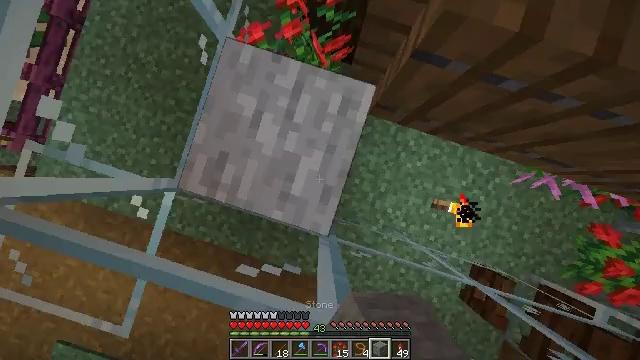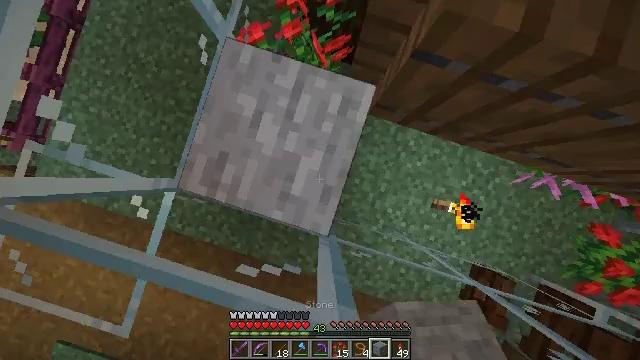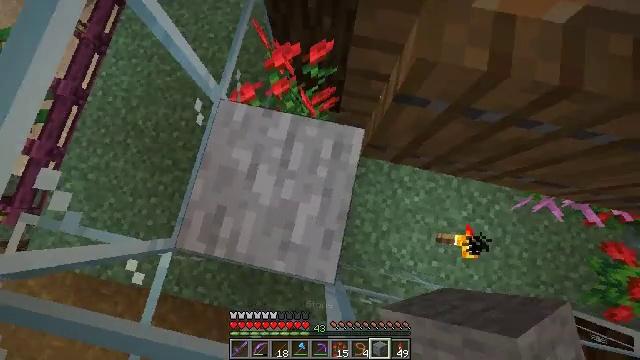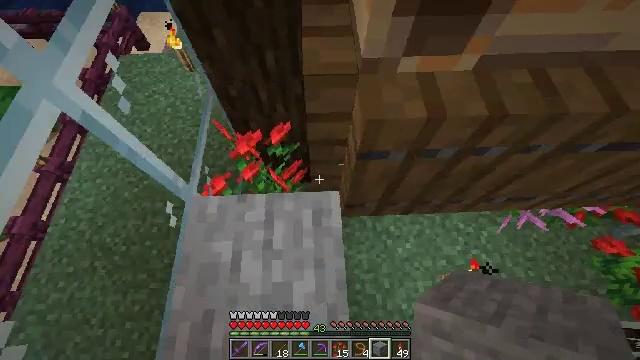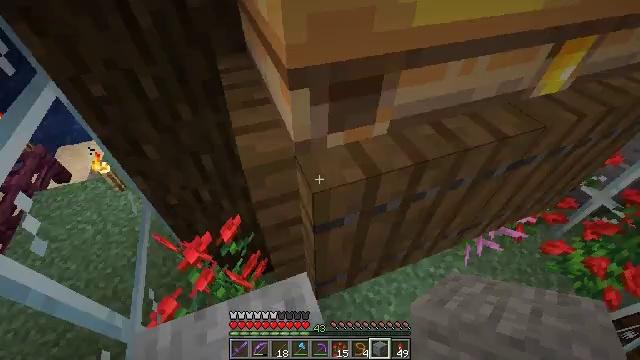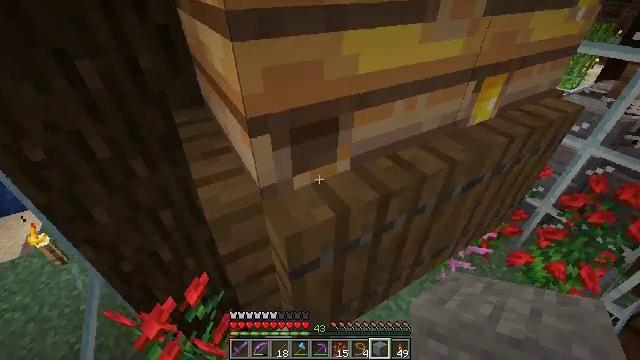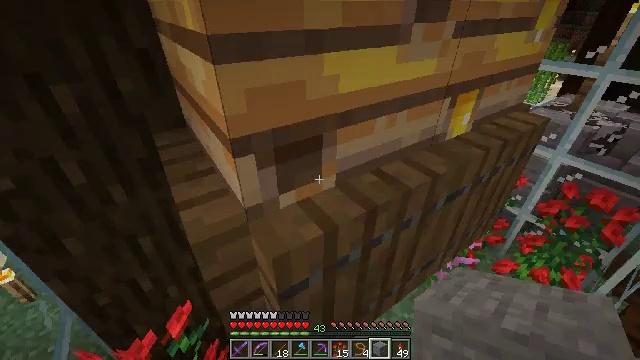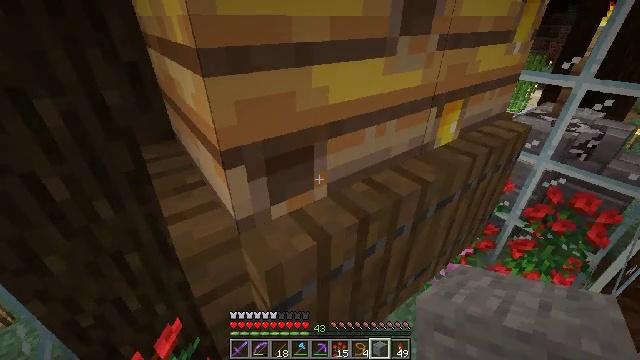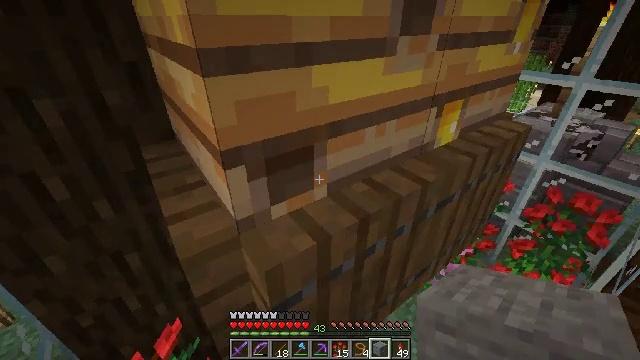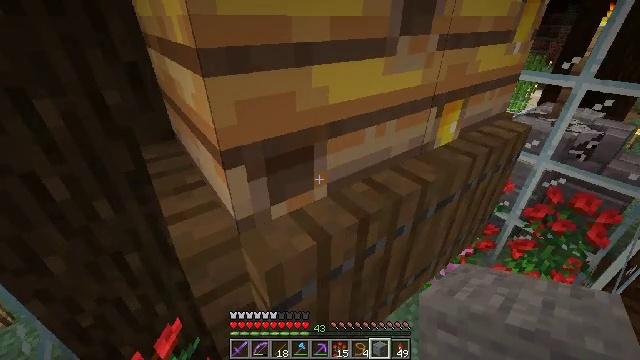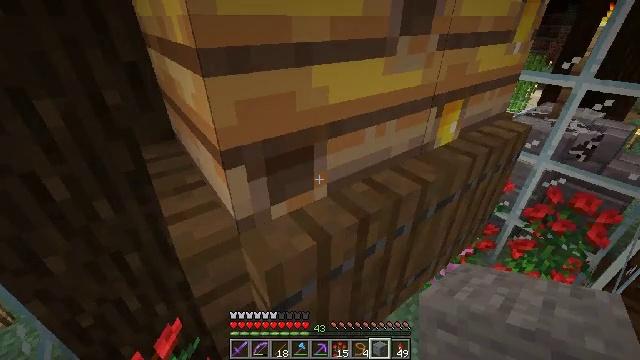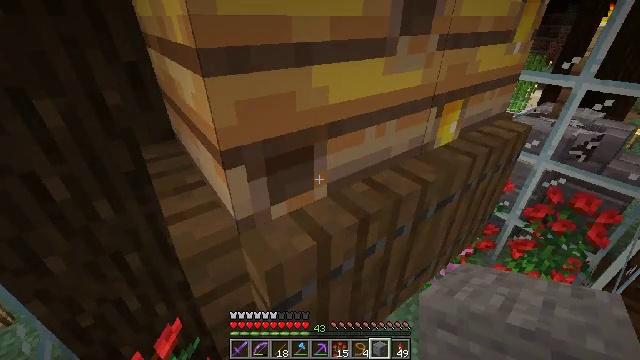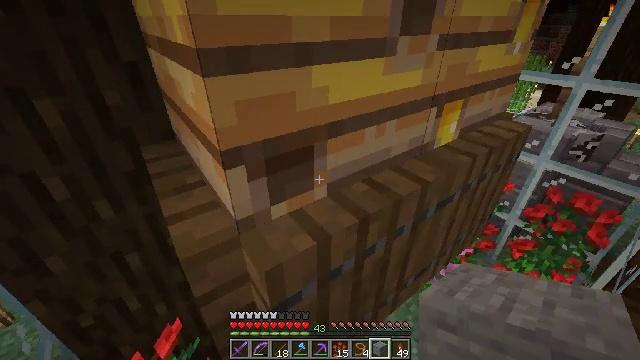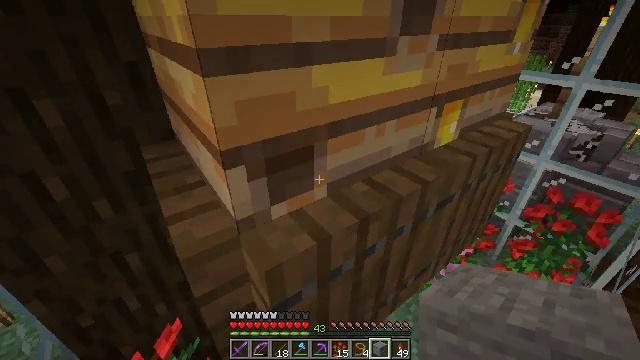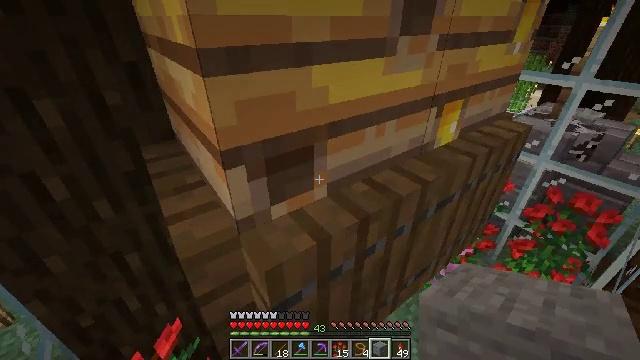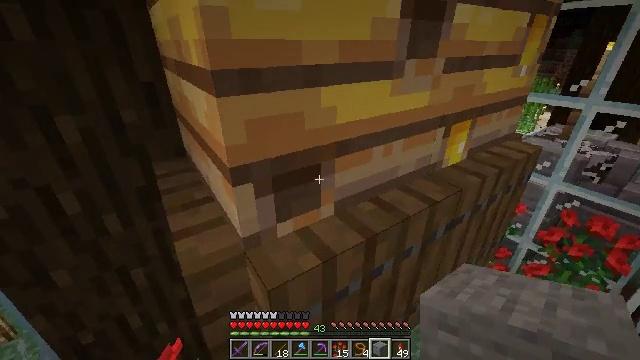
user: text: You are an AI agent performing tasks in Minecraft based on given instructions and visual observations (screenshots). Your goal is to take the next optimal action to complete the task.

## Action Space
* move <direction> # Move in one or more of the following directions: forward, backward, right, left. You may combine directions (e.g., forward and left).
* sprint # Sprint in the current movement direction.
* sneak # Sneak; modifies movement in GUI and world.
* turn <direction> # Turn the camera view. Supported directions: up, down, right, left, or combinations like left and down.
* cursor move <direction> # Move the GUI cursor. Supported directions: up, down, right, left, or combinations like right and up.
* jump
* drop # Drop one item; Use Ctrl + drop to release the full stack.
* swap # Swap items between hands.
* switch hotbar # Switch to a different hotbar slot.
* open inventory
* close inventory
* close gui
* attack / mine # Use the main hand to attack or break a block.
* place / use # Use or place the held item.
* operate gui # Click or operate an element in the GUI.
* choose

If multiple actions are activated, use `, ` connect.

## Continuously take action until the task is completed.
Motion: motion action
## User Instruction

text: Gather bee nest from a tree in the forest.
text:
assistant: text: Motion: no_op
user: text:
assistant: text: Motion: turn right and up
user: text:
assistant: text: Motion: turn right and up
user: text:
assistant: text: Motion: turn right and up
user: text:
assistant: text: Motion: turn right and up
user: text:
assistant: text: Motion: turn right and up
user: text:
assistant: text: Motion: turn right and up
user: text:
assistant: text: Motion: no_op
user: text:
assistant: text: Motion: no_op
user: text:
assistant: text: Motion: no_op
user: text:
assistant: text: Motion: no_op
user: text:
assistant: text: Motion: no_op
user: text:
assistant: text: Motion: no_op
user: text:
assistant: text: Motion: no_op
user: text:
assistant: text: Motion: sneak, turn left and up
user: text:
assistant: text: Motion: sneak, turn left and up
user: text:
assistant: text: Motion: sneak, turn up
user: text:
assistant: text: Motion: sneak, turn up
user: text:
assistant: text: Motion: sneak, turn up
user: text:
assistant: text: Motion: sneak, turn up
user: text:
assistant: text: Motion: sneak, turn up
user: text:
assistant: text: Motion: sneak
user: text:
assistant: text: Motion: sneak
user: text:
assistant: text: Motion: sneak
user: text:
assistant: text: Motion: sneak
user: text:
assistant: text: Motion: sneak
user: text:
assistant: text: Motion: move left, sneak
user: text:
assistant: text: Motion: move left, sneak
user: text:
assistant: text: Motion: move left, sneak
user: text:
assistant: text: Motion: move left, sneak